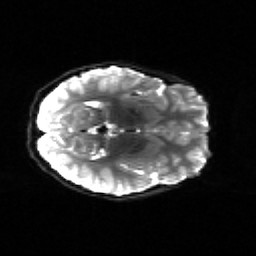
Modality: sbref
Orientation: axial
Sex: female
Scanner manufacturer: siemens
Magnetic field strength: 3 T
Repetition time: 5 s
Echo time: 0.071 s